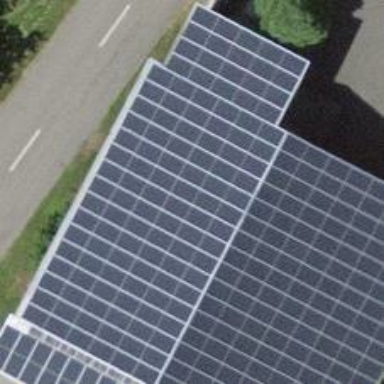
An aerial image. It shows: Solar photovoltaic panel generator.